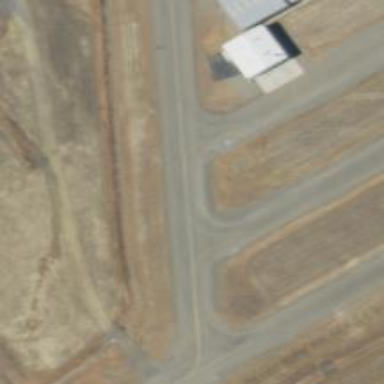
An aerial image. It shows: Image of taxiway at airport.